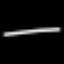
Label: line